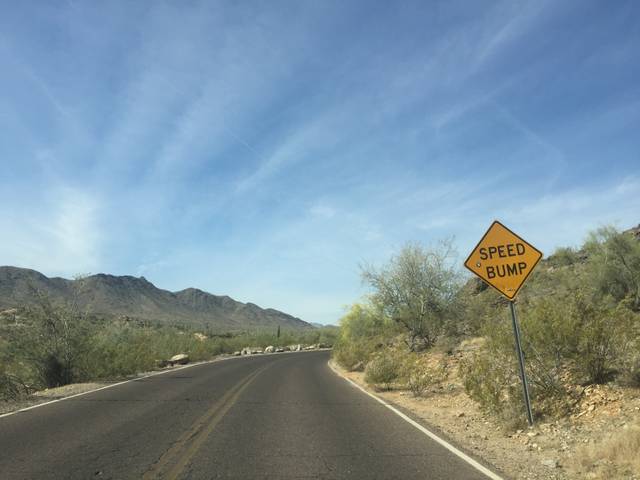
Region: United States
Coordinates: 33.35, -112.079